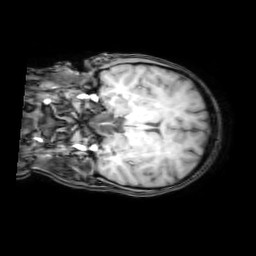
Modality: T1w
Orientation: coronal
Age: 22
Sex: female
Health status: healthy
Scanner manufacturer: philips
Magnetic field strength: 3 T
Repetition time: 0.012 s
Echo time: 0.0037 s